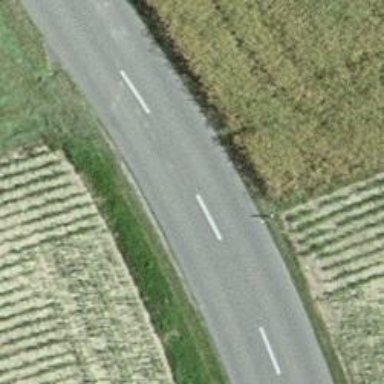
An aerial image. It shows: Asphalt road classified as tertiary.